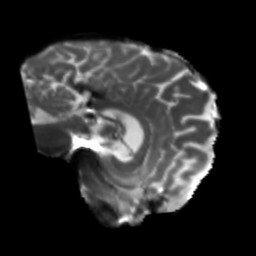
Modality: T2w
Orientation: sagittal
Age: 61
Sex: male
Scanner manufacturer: siemens
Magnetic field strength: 3 T
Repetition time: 5.25 s
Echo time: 0.08 s